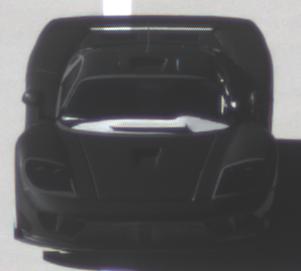
Make: Saleen
Model: S7
Detailed model: -
Model produced from: 2000
Model produced until: 2008
Doors: 2
Color: black
Road condition: dry road
Daytime: morning or afternoon
Contrast: high contrast